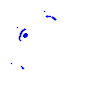
Particle: electron